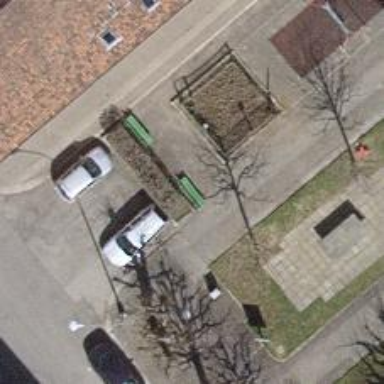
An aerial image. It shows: Bench for seating.